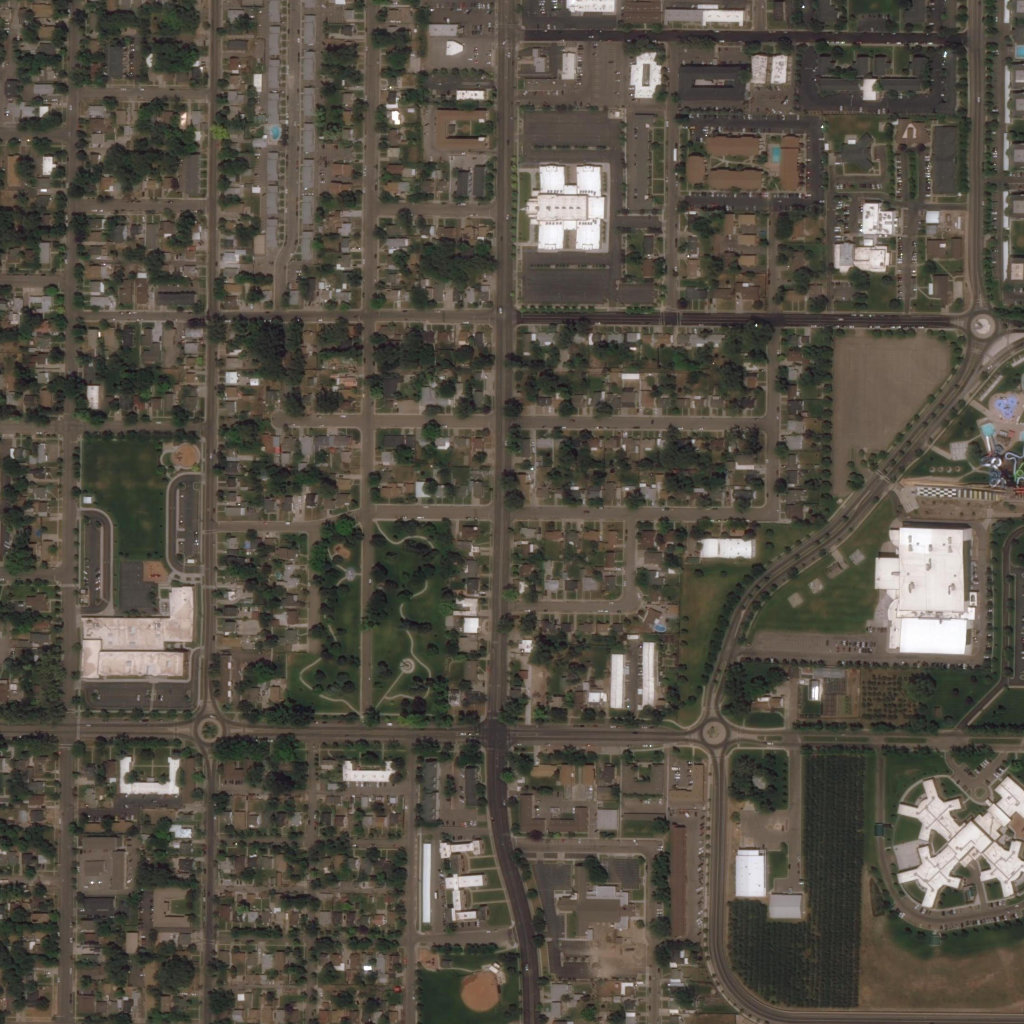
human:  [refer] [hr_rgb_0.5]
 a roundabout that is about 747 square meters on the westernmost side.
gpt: <box>[[18, 69, 22, 72, 0]]</box>